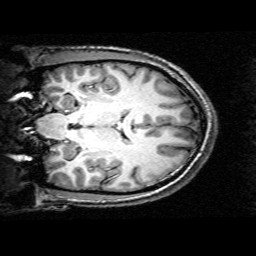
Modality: T1w
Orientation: coronal